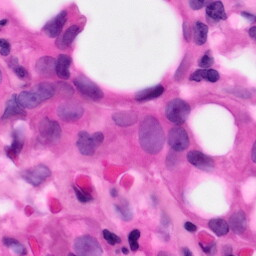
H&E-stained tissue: Pancreatic